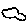
Label: cloud